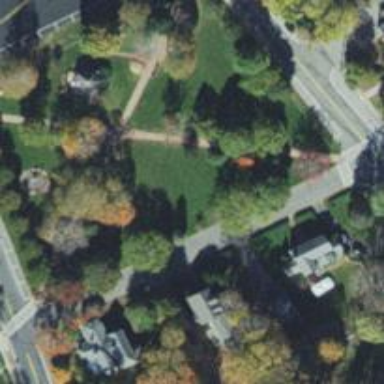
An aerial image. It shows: Park.